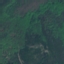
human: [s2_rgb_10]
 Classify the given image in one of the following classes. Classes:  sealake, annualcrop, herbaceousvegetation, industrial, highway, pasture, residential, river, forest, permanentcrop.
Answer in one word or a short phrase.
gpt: Forest